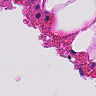
Metastatic tissue present: no